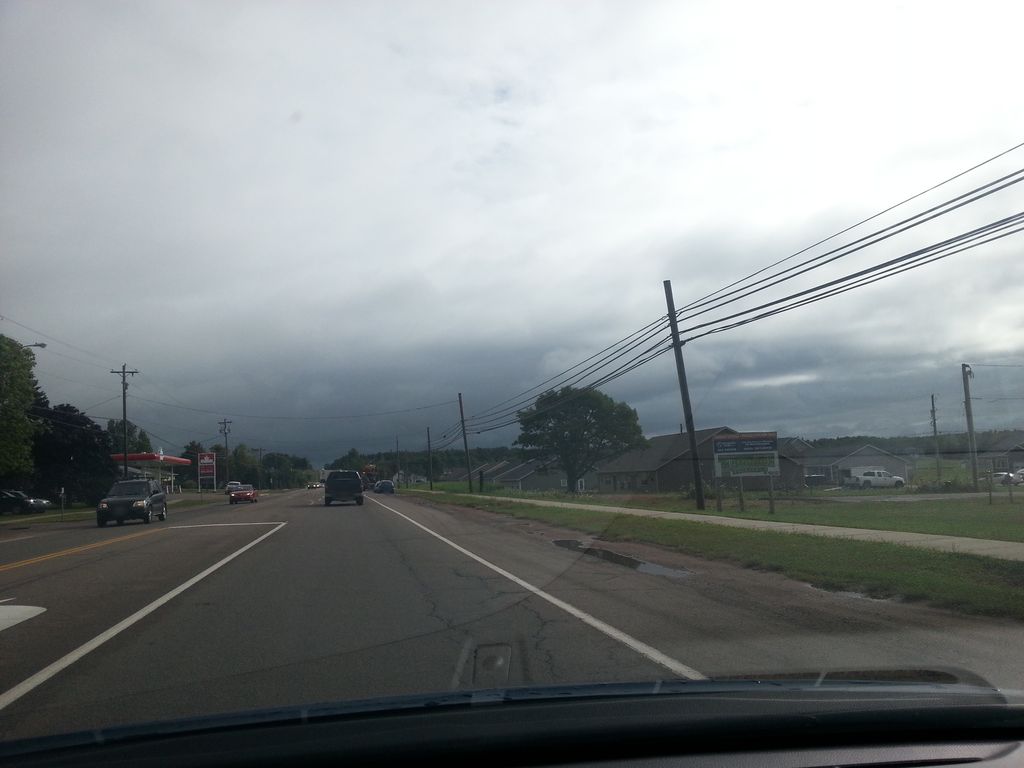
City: charlottetown